Field crop: tomato
Growth stage: 1
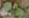
Species: solanum